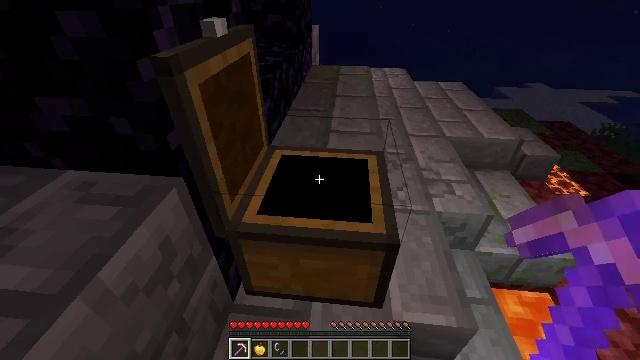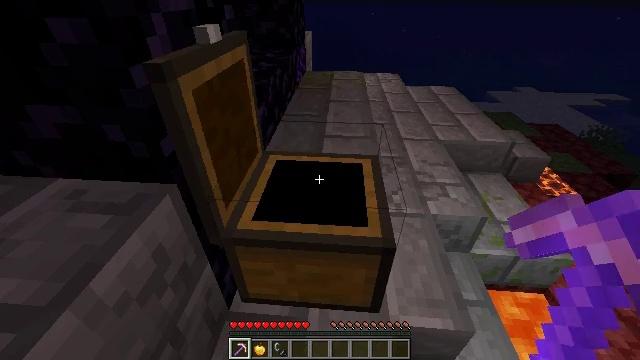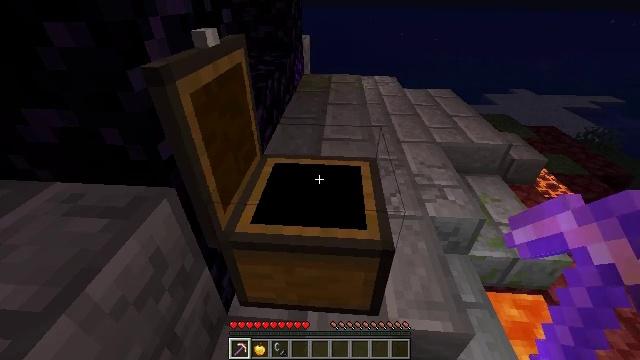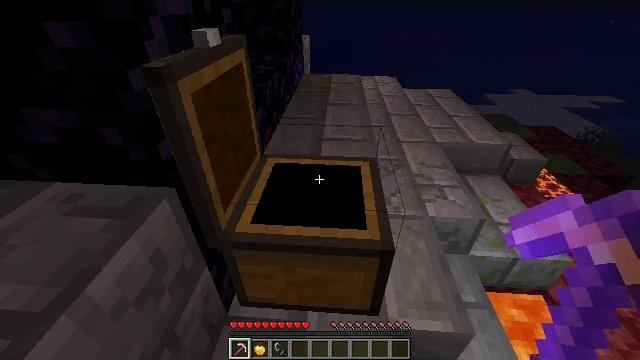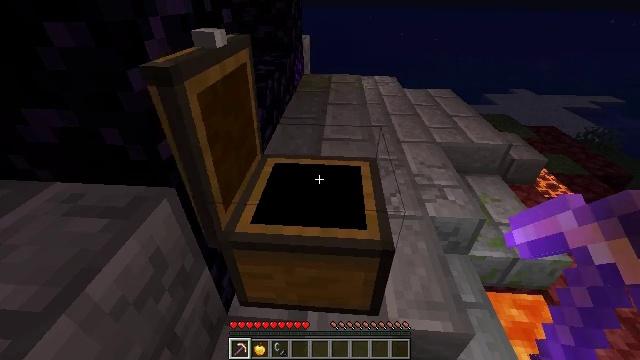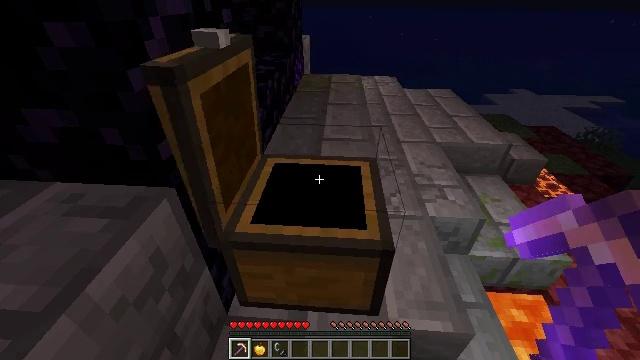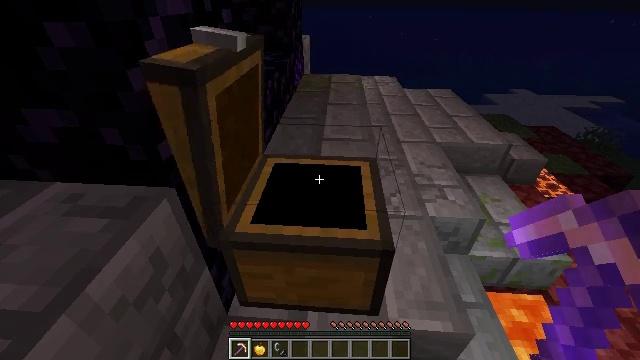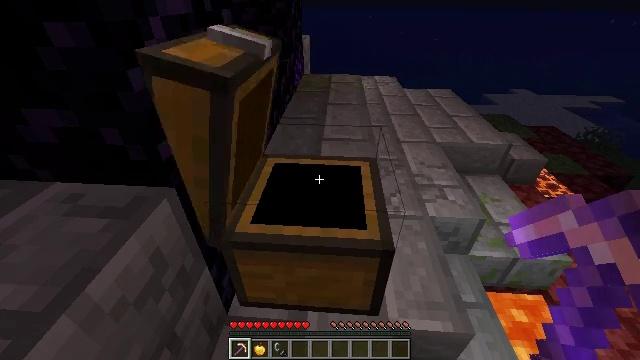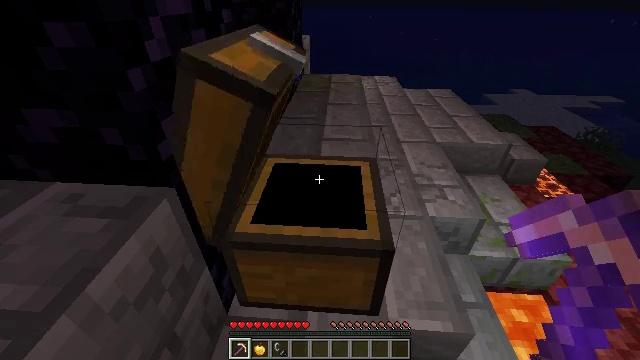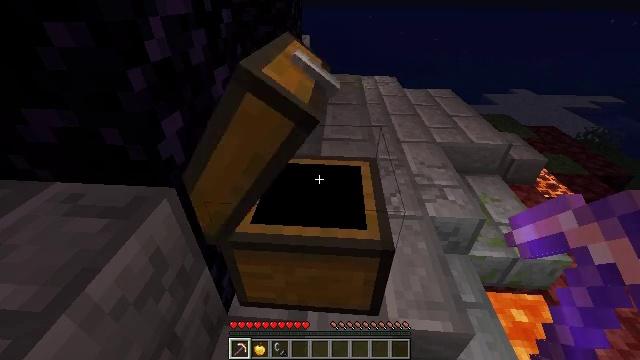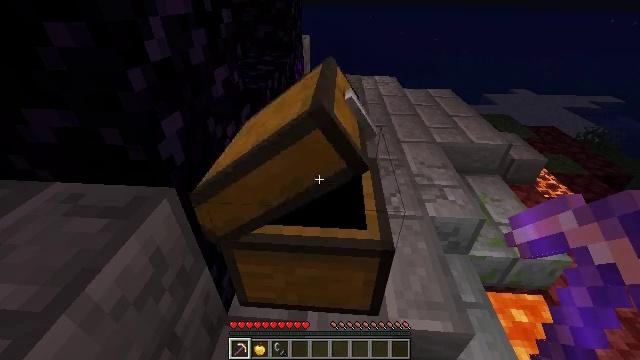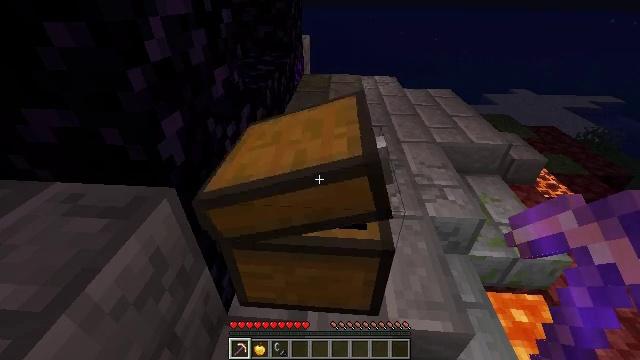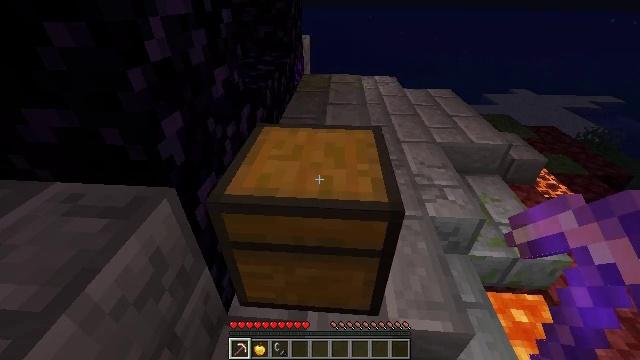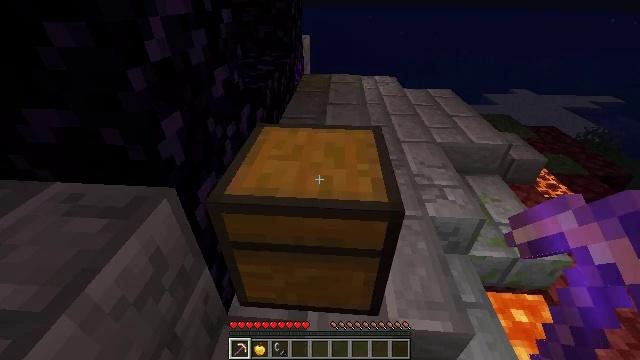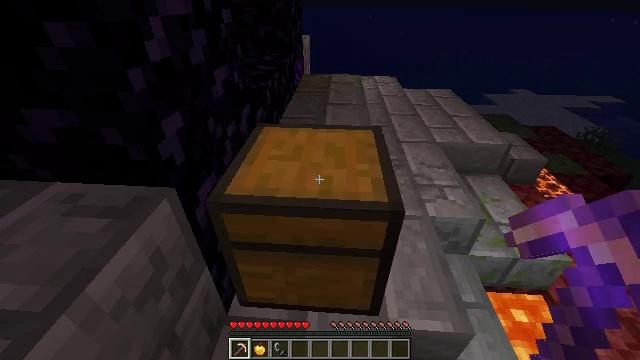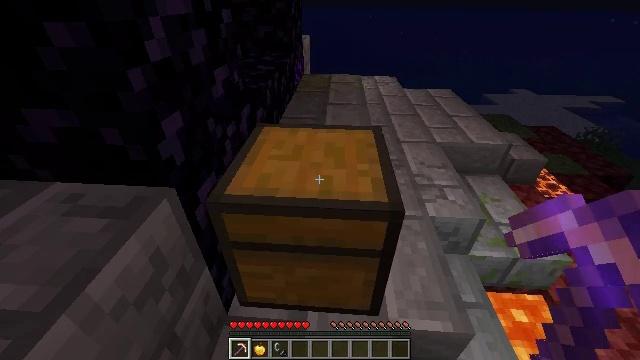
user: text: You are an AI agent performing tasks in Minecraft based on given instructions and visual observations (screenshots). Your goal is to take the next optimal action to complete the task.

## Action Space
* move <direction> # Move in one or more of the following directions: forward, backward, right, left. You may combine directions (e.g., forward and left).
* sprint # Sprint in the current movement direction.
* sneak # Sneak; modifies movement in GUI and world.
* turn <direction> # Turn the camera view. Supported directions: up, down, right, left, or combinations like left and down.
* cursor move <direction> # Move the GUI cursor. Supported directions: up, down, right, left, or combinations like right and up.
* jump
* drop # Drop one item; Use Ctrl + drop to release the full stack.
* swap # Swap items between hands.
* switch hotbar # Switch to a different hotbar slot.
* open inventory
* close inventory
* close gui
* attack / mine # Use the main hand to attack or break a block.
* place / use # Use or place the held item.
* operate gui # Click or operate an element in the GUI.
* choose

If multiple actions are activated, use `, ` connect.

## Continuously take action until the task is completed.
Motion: motion action
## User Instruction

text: Attack the chest to pick it up.
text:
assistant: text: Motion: turn right and up
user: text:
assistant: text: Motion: no_op
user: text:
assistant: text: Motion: no_op
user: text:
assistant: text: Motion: no_op
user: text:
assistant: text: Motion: no_op
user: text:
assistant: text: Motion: no_op
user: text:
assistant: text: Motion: no_op
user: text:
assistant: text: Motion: no_op
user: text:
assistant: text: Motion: no_op
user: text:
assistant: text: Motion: no_op
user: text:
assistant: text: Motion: no_op
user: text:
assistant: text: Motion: no_op
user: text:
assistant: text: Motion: no_op
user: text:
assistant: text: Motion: no_op
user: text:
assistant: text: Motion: no_op
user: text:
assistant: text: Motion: use / place
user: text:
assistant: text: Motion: use / place
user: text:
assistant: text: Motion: use / place
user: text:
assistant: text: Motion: use / place
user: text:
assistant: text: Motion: use / place
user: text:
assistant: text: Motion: choose, open gui
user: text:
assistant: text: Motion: choose
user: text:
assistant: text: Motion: choose
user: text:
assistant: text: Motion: choose
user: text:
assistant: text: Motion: choose
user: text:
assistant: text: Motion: choose
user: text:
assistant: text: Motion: choose
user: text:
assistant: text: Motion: choose
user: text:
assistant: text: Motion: choose
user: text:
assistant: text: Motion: choose